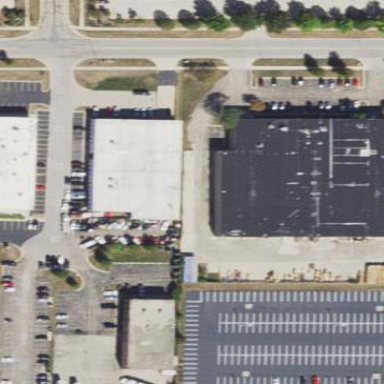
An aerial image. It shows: Warehouse.